Field crop: tomato
Growth stage: 2
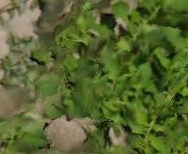
Species: tomato